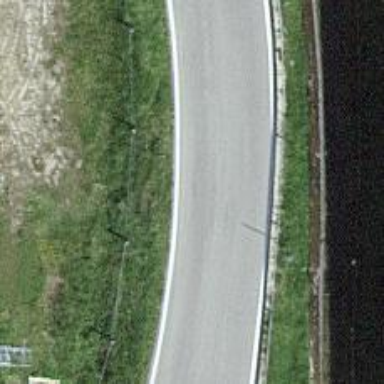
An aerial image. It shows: Secondary road with asphalt surface.